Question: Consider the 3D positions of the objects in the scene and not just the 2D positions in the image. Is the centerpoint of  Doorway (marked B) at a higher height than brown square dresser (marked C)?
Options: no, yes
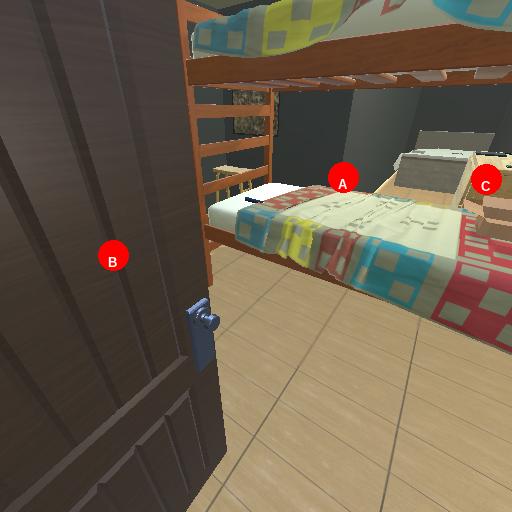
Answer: no